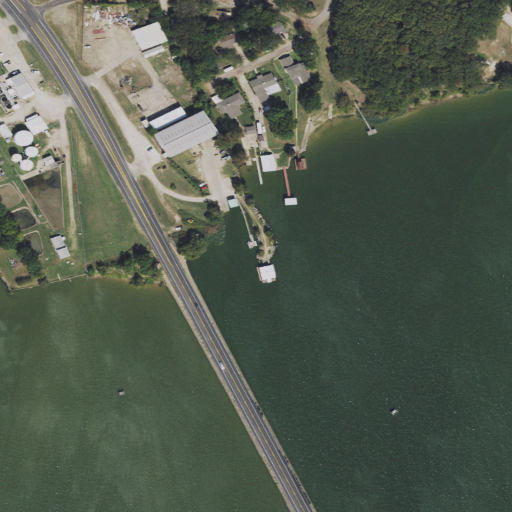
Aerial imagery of cape in Texas named Arrow Point containing open water, medium intensity development, high intensity development, low intensity development, mixed forest, pasture, herbaceous wetlands, and open development